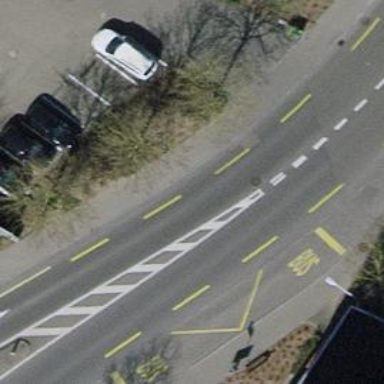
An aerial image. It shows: Public transport stop position.